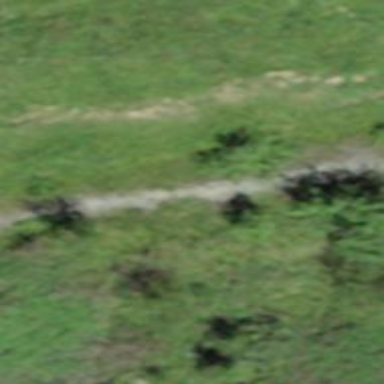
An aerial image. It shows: Gravel path.